Platform: macOS
Application: Chrome
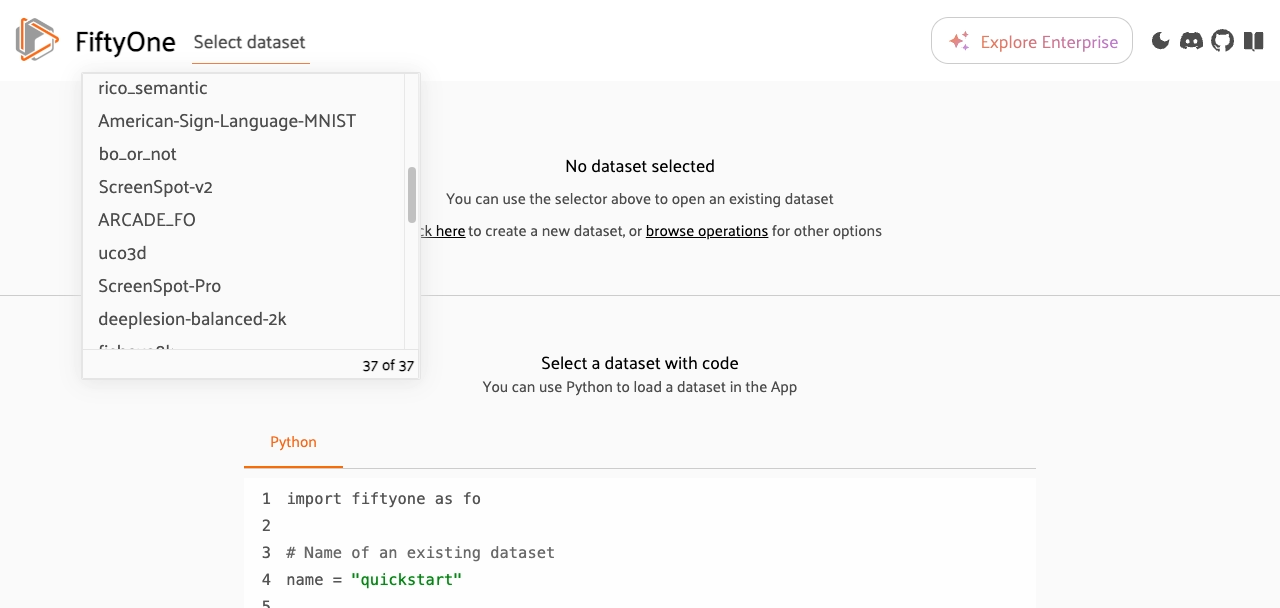
task_description: Scroll up on Select dataset menu
action_type: click
element_info: Slider
steps_since_start: 1